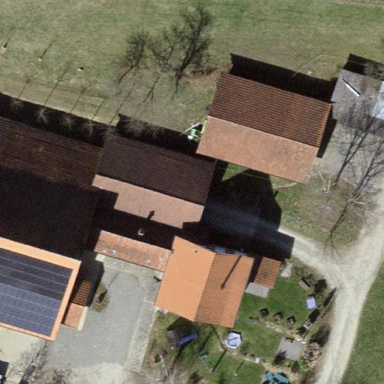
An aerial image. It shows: Farm building with gabled roof.